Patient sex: F
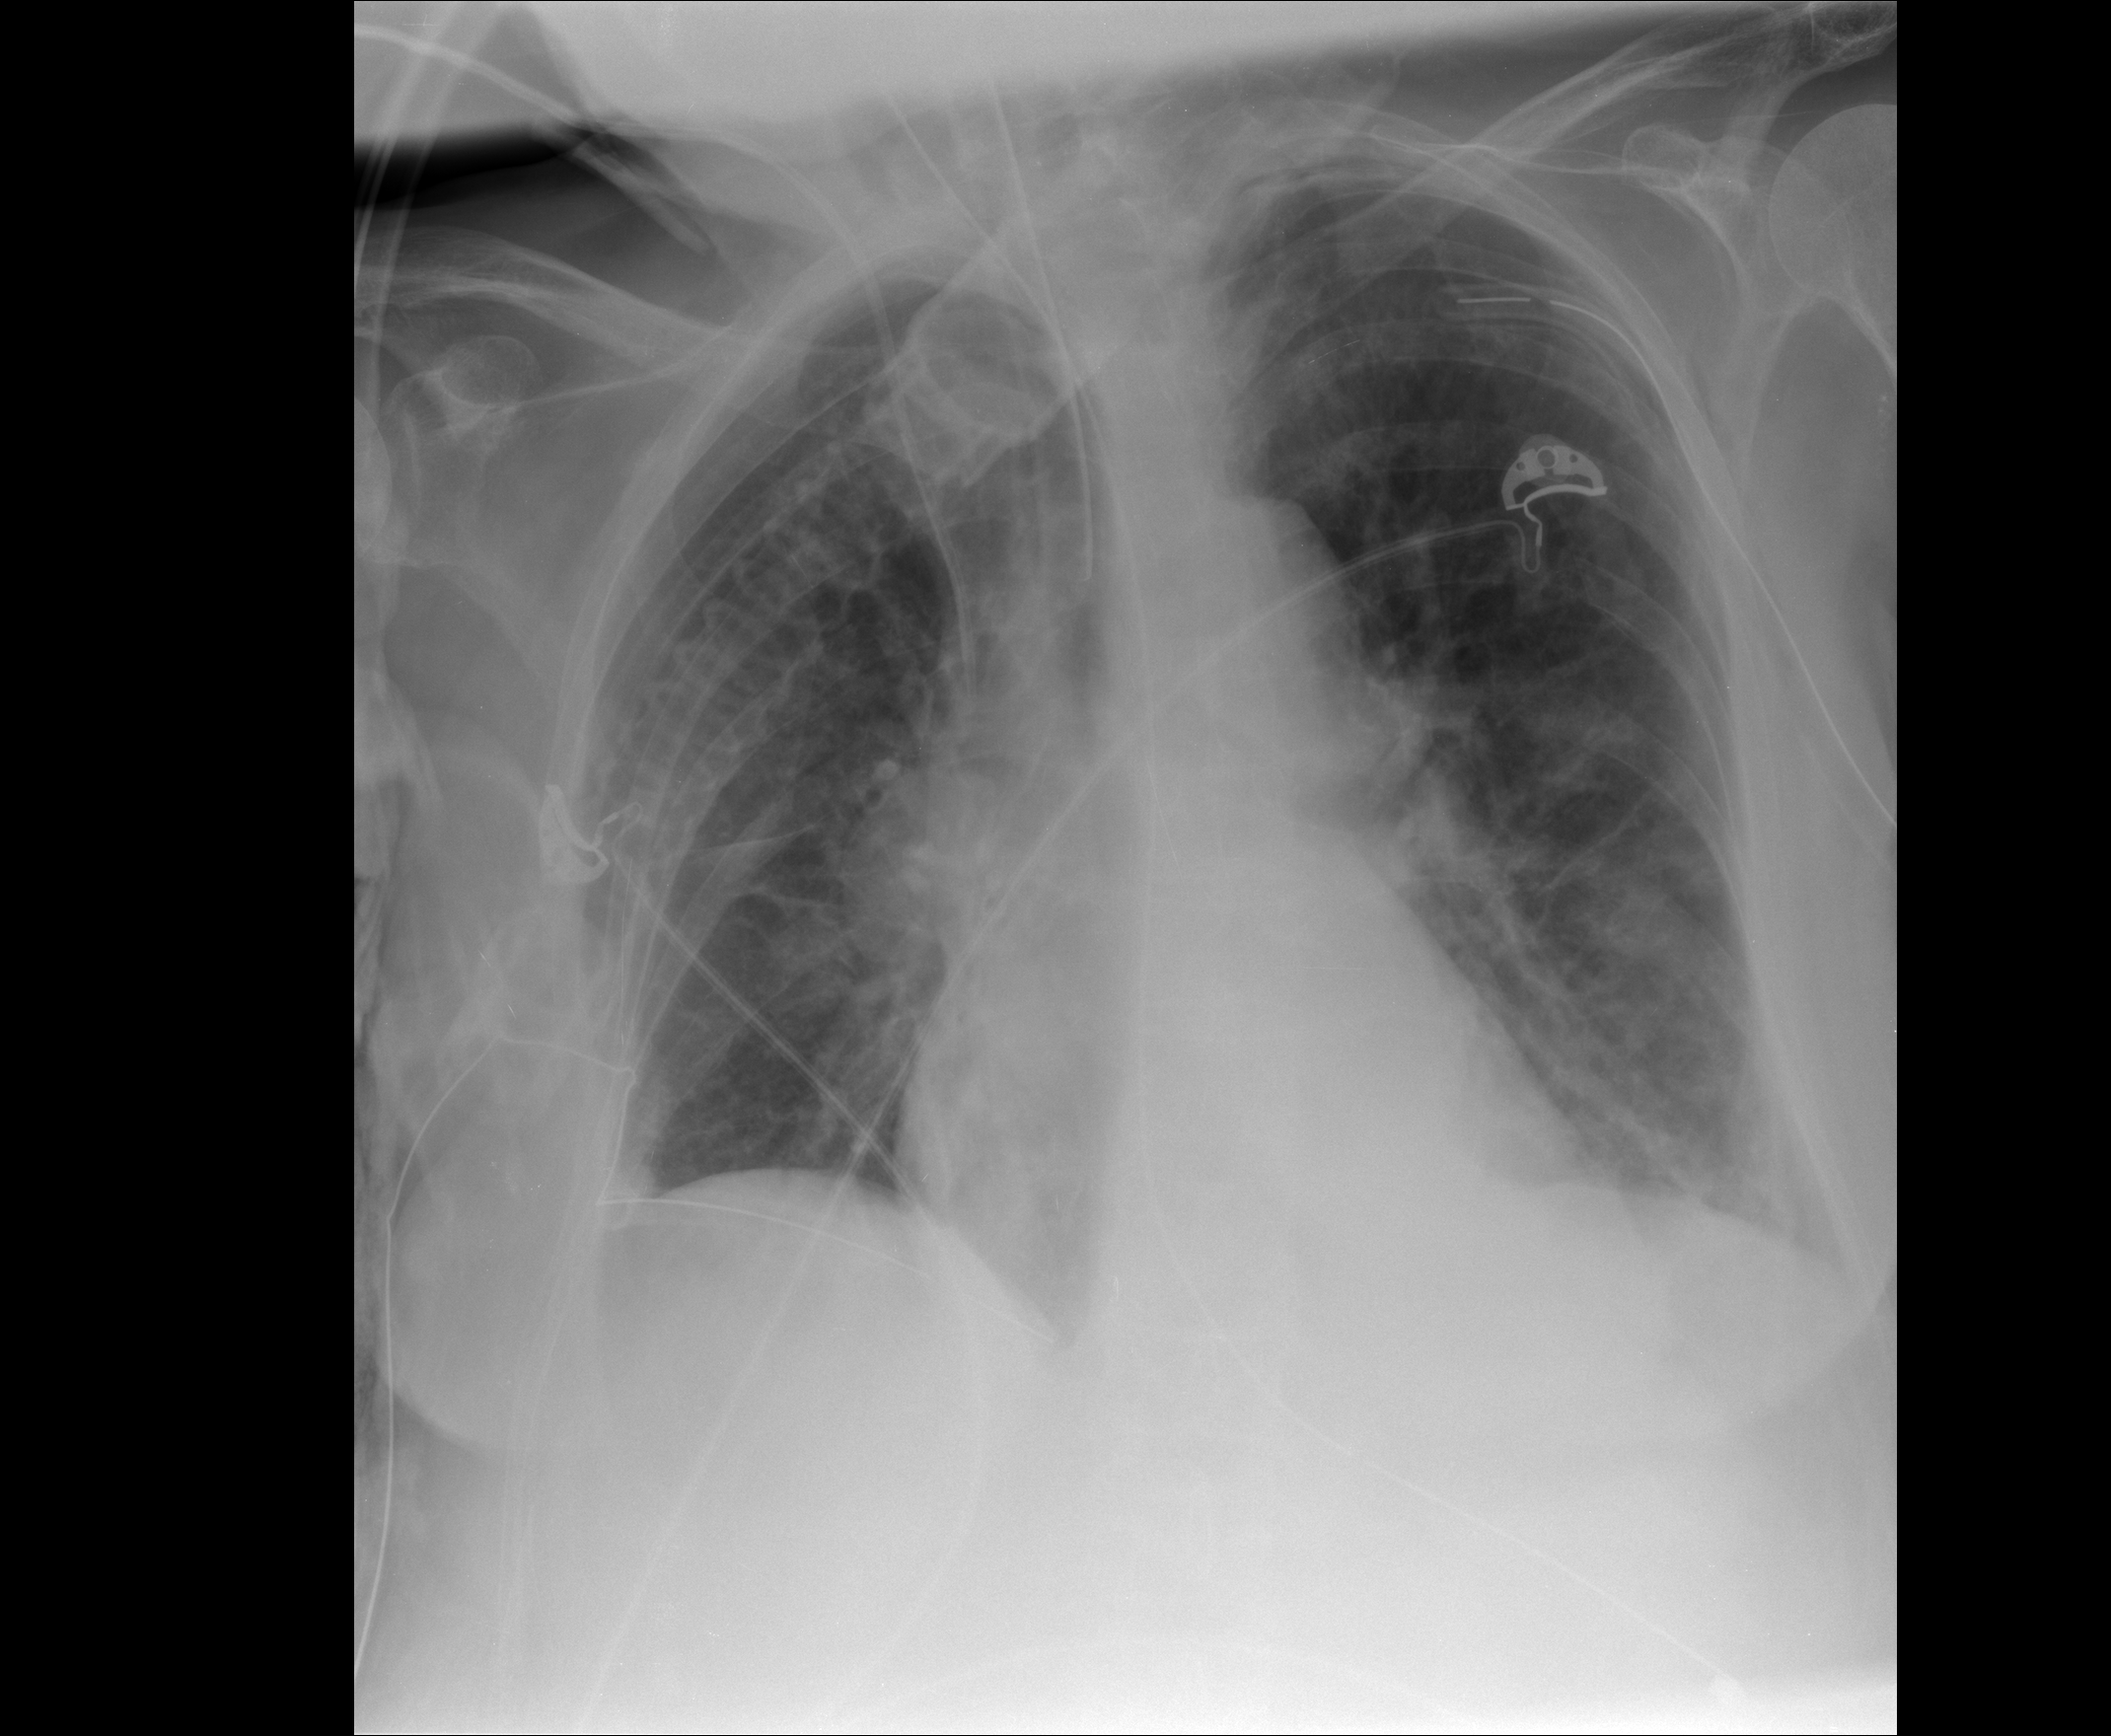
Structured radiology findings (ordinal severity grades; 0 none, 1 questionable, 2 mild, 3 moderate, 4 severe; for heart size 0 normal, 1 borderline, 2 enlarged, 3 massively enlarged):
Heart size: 0
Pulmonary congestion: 1
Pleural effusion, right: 1
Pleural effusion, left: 1
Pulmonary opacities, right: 2
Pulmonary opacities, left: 2
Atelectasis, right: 2
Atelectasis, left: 2